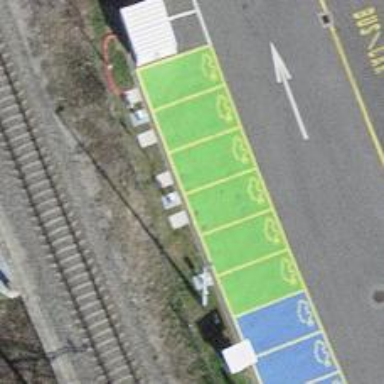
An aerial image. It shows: Charging station.